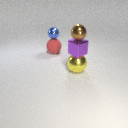
small blue metal sphere behind small purple metal cube